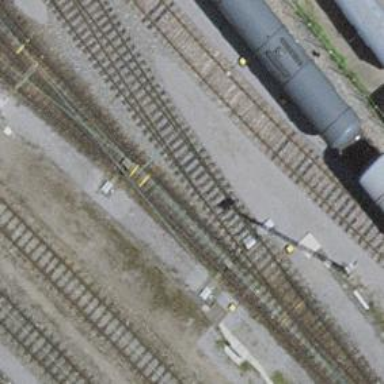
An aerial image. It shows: Railway switch.